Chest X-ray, AP view. Patient: 34 years old, sex M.
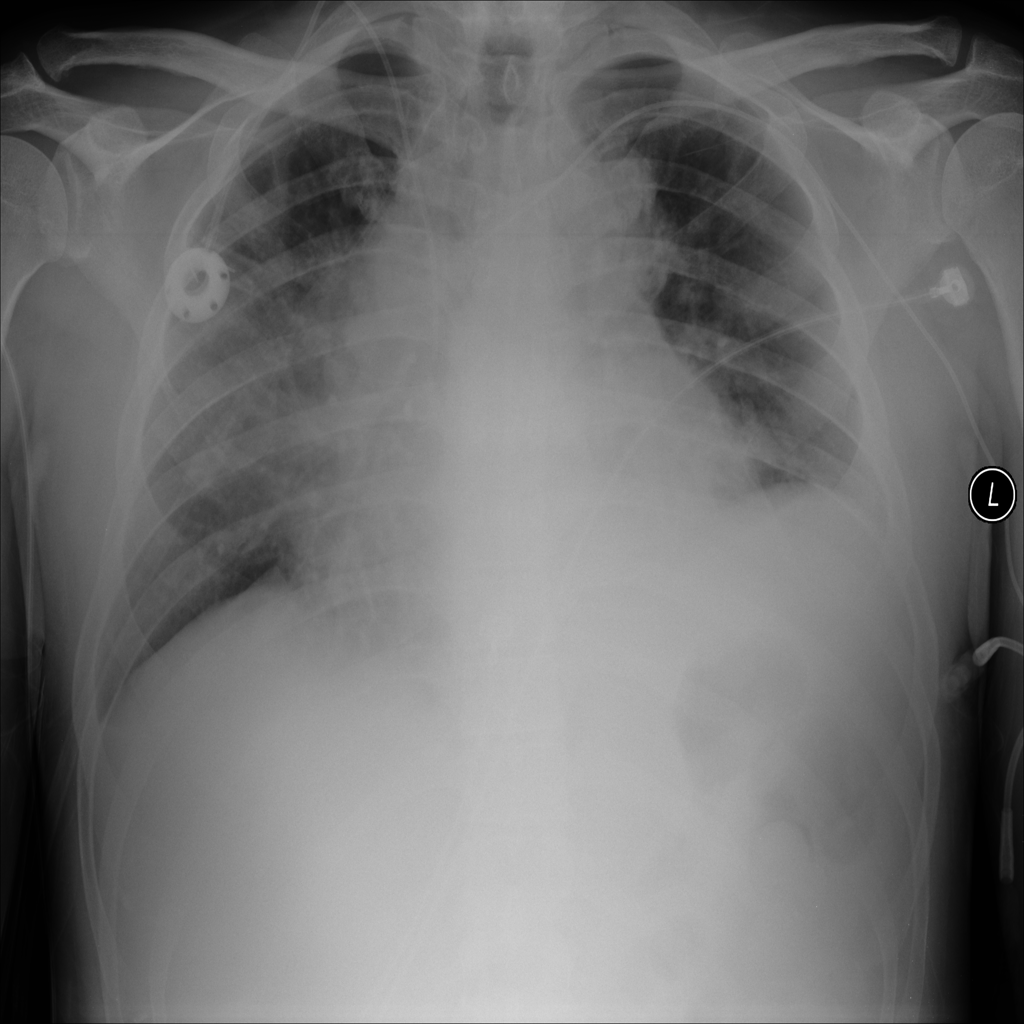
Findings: Atelectasis, Effusion, Infiltration